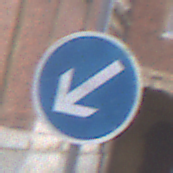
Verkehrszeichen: VorgeschriebeneVorbeifahrtLinks
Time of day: Midday
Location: Outdoor (Urban)
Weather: Overcast
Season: NotSpecified
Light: Natural